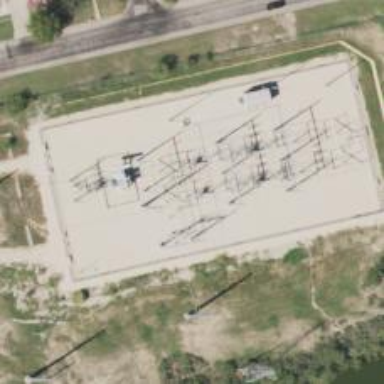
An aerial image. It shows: Switch for power supply.